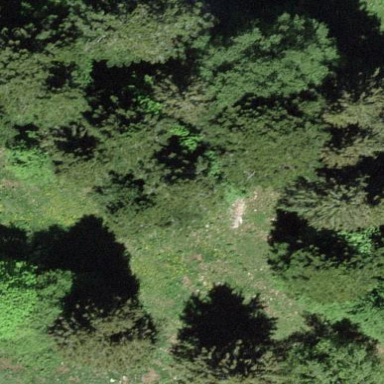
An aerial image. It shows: Evergreen needle-leaved forest.